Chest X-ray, PA view. Patient: 67 years old, sex M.
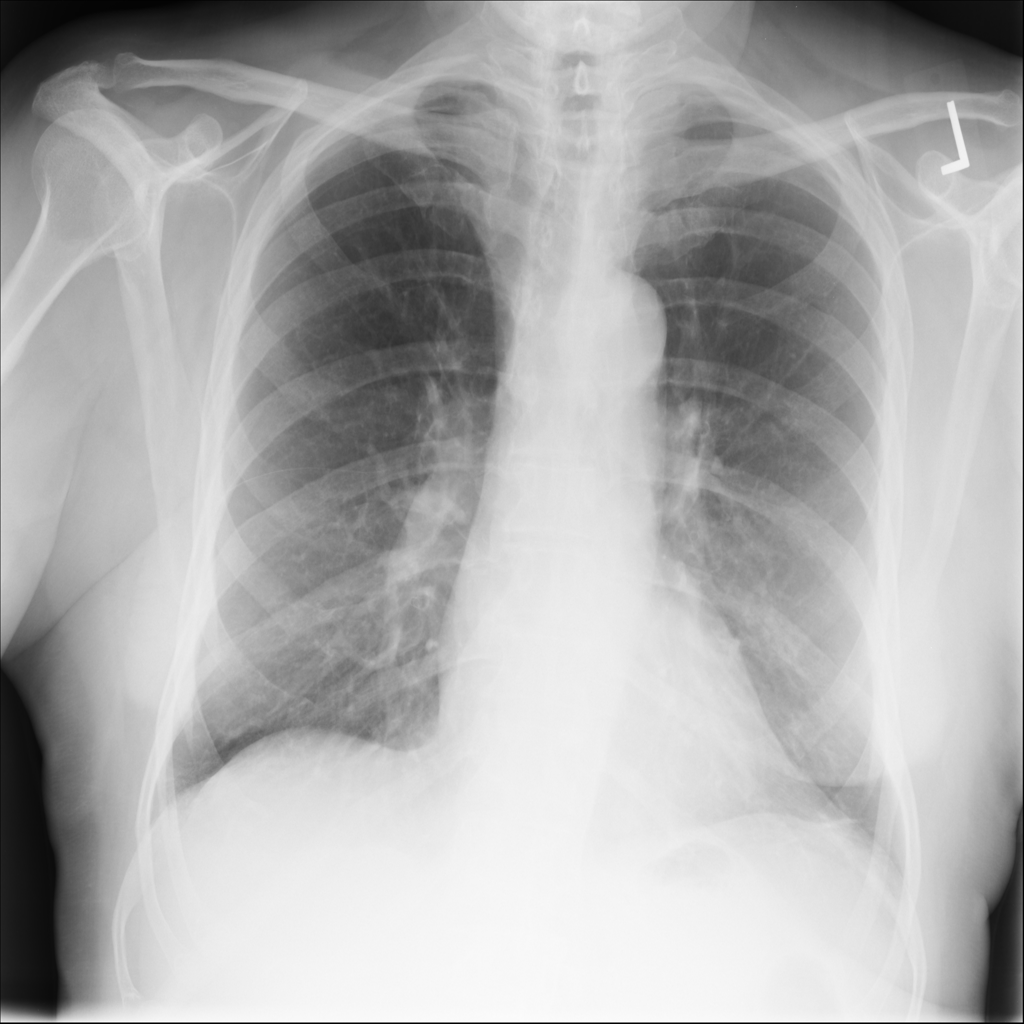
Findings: Infiltration